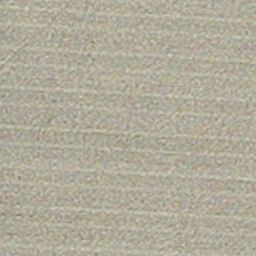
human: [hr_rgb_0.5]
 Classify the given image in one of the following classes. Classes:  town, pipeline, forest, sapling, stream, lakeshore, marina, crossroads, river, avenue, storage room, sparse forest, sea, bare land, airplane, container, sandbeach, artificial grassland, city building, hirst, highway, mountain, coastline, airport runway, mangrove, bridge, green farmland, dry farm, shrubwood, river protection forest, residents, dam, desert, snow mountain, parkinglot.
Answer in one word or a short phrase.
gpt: dry farm